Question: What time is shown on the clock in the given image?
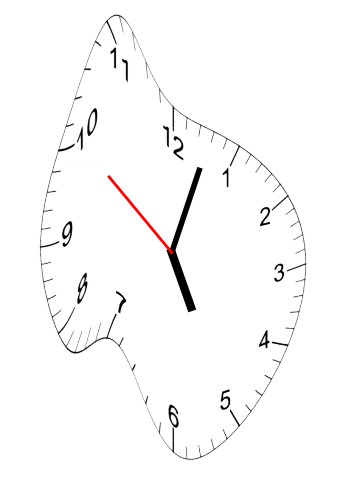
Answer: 05:02:51